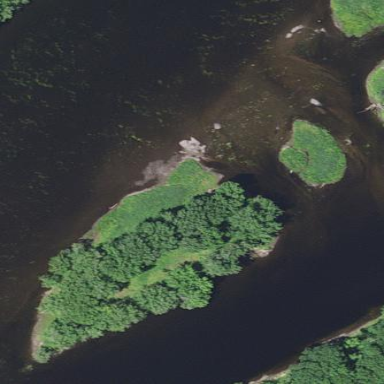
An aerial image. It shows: Islet.